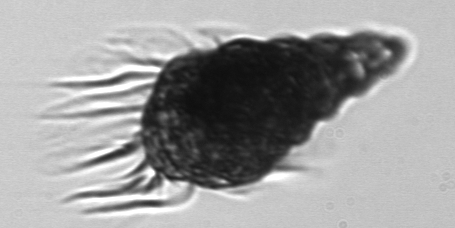
Label: Laboea_strobila